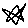
Label: star